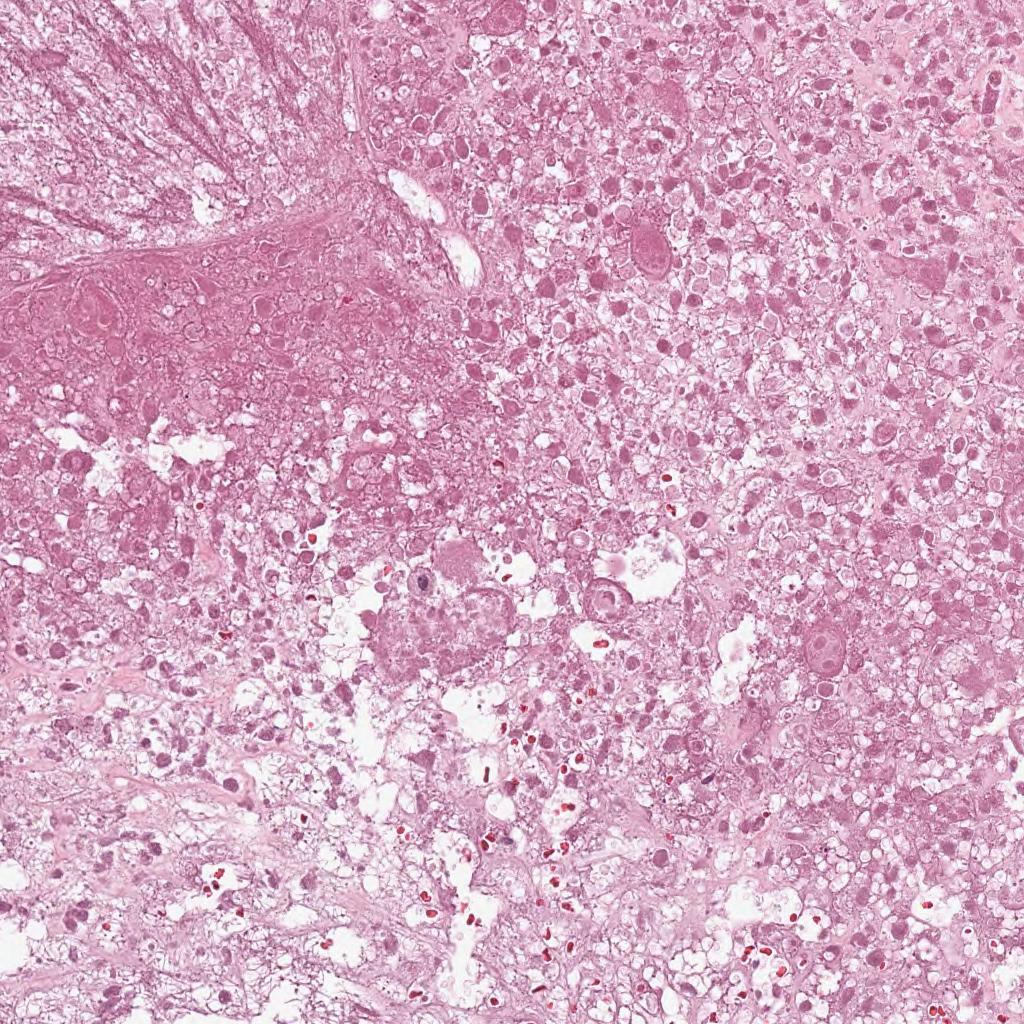
Label: Non-Viable-Tumor